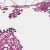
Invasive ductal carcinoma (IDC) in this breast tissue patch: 0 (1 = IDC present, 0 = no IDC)